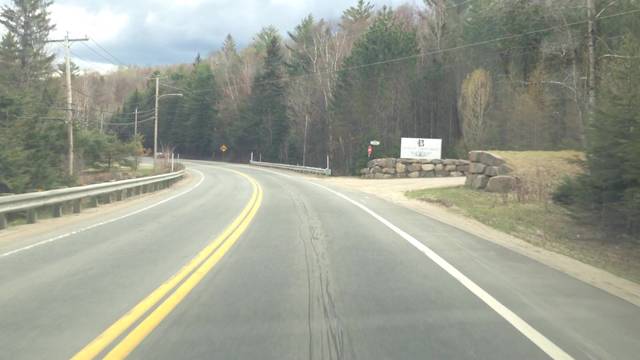
Region: Canada
Coordinates: 45.977, -74.122